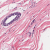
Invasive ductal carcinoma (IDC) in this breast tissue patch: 0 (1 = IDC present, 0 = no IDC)